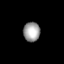
Tissue: lung
Cell type: Epithelial cells
Senescence score: 0.6486
Nuclear area (px): 316
Mean DAPI intensity: 160.604